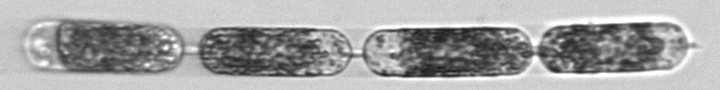
Label: Hemiaulus